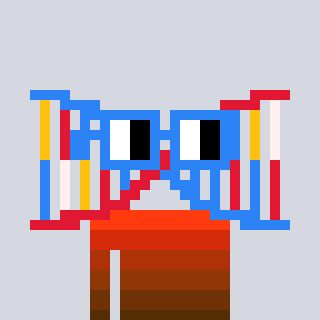
a pixel art character with square blue glasses, a dna-shaped head and a gold-colored body on a cool background